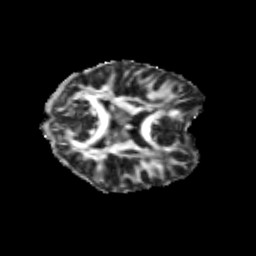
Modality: FA
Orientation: axial
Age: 23
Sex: female
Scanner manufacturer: siemens
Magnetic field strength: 3 T
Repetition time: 3.5 s
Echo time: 0.113 s